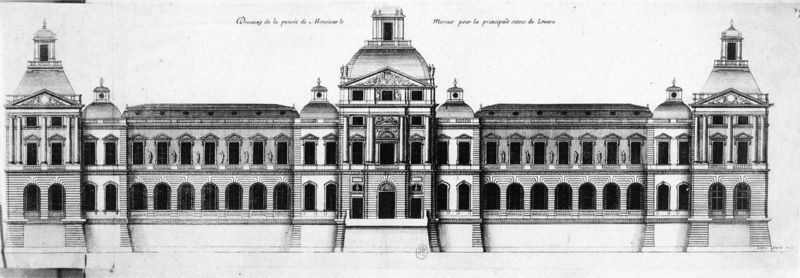
Titel: Louvre Fassadenentwurf, Lemercier
Künstler: Jacques Lemercier
Institution: Paris, Bibliothèque Nationale
Schlagwörter: fenster, zeichnung, gebäude, schloss, architektur, renaissance, schrift, burg, kreuz, türme, schwarz weiß, stich, kupferstich, bauwerk, architekturzeichnung, architetkrur